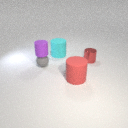
large red rubber cylinder to the right of large cyan rubber cylinder